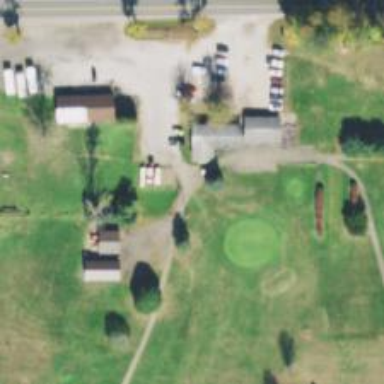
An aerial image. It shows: Path used for both walking and golf.